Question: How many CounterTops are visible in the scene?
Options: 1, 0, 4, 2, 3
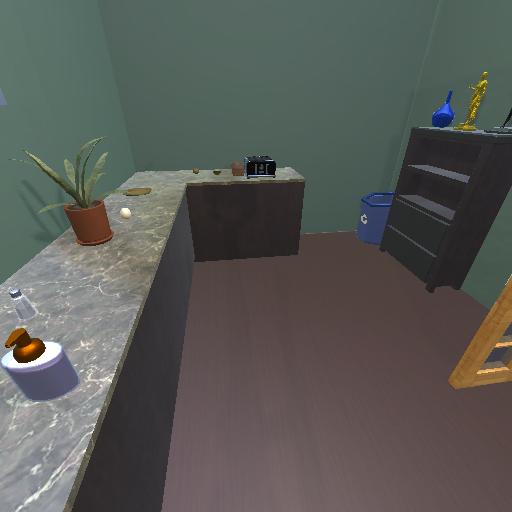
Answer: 1